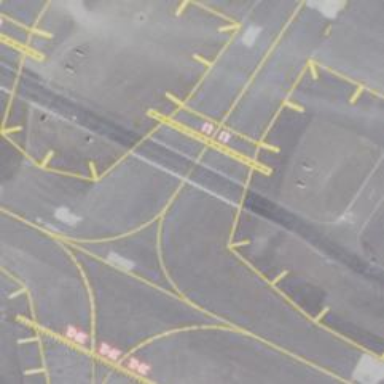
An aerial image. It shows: View of taxiway at the airport.